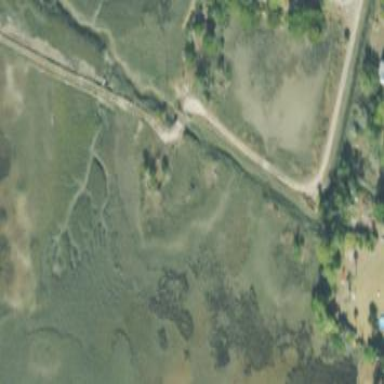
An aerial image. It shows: Marshy wetland area.